Question: I have a simple mapper returning null pointer when I instantiate the entity and use mapstruct mapper on a DTO to Entity method. My entity is a lot longer and in another language, so I'll just write a similar entity as example.
I am using java 8 and Spring boot 2.5.2
This is my Entity:
'''
import com.sun.istack.NotNull;
import lombok.AllArgsConstructor;
import lombok.Getter;
import lombok.NoArgsConstructor;
import lombok.Setter;
import javax.persistence.Column;
import javax.persistence.Entity;
import javax.persistence.GeneratedValue;
import javax.persistence.GenerationType;
import javax.persistence.Id;
import javax.persistence.Table;
@Entity
@Table(name = "CLASS")
@Getter
@Setter
@NoArgsConstructor
@AllArgsConstructor
public class Classroom {
@Id
@GeneratedValue(strategy = GenerationType.IDENTITY)
private Long id;
@Column(name = "CLASS_CODE")
@NotNull
private Long classCode;
@Column(name = "TEACHER_NAME")
@NotNull
private String teacherName;
}
'''
This is my data transfer object aka DTO:
'''
package com.DTO;
import lombok.AllArgsConstructor;
import lombok.Getter;
import lombok.NoArgsConstructor;
import lombok.Setter;
@Getter
@Setter
@NoArgsConstructor
@AllArgsConstructor
public class ClassroomDTO {
Long id;
Long classCode;
String teacherName;
}
'''
This is my mapper, both classes (entity and dto) have the same attribute names.
As matter of fact I've tried with the @Mapping annotation as well, using source and target with the same attribute names but it gives a
'''
import com.DTO.ClassDTO;
import com.Entity.Classroom;
import org.mapstruct.Mapper;
import org.mapstruct.Mapping;
import org.mapstruct.factory.Mappers;
@Mapper(componentModel = "spring")
public interface ClassroomMapper {
Classroom toEntity(ClassroomDTO classroomDTO);
}
'''
and here's my pom file:
'''
<?xml version="1.0" encoding="UTF-8"?>
<project xmlns="http://maven.apache.org/POM/4.0.0" xmlns:xsi="http://www.w3.org/2001/XMLSchema-instance"
xsi:schemaLocation="http://maven.apache.org/POM/4.0.0 https://maven.apache.org/xsd/maven-4.0.0.xsd">
<modelVersion>4.0.0</modelVersion>
<parent>
<groupId>org.springframework.boot</groupId>
<artifactId>spring-boot-starter-parent</artifactId>
<version>2.5.2</version>
<relativePath/> <!-- lookup parent from repository -->
</parent>
<groupId>com.test</groupId>
<artifactId>test</artifactId>
<version>0.0.1-SNAPSHOT</version>
<name>eleva</name>
<description>Demo project for Spring Boot</description>
<properties>
<java.version>1.8</java.version>
<org.mapstruct.version>1.4.2.Final</org.mapstruct.version>
</properties>
<dependencies>
<dependency>
<groupId>org.springframework.boot</groupId>
<artifactId>spring-boot-starter-data-jpa</artifactId>
</dependency>
<dependency>
<groupId>org.apache.httpcomponents</groupId>
<artifactId>httpclient</artifactId>
<scope>test</scope>
</dependency>
<dependency>
<groupId>org.springframework.boot</groupId>
<artifactId>spring-boot-starter-web</artifactId>
</dependency>
<dependency>
<groupId>org.mapstruct</groupId>
<artifactId>mapstruct</artifactId>
<version>1.4.2.Final</version>
</dependency>
<dependency>
<groupId>org.springframework.boot</groupId>
<artifactId>spring-boot-devtools</artifactId>
<scope>runtime</scope>
<optional>true</optional>
</dependency>
<dependency>
<groupId>org.postgresql</groupId>
<artifactId>postgresql</artifactId>
<scope>runtime</scope>
</dependency>
<dependency>
<groupId>org.springframework.boot</groupId>
<artifactId>spring-boot-configuration-processor</artifactId>
<optional>true</optional>
</dependency>
<dependency>
<groupId>org.projectlombok</groupId>
<artifactId>lombok</artifactId>
<optional>true</optional>
</dependency>
<dependency>
<groupId>org.springframework.boot</groupId>
<artifactId>spring-boot-starter-test</artifactId>
<scope>test</scope>
</dependency>
<dependency>
<groupId>org.jetbrains</groupId>
<artifactId>annotations</artifactId>
<version>RELEASE</version>
<scope>compile</scope>
</dependency>
</dependencies>
<build>
<plugins>
<plugin>
<groupId>org.springframework.boot</groupId>
<artifactId>spring-boot-maven-plugin</artifactId>
<configuration>
<excludes>
<exclude>
<groupId>org.projectlombok</groupId>
<artifactId>lombok</artifactId>
</exclude>
</excludes>
</configuration>
</plugin>
</plugins>
</build>
</project>
'''
My problem is, whenever I use
'''
@Autowired
ClassroomMapper classroomMapper;
public Classroom transformDTOobjectToEntity(Classroom DTO classroomDTO){
Classroom classroom = classroomMapper.toEntity(classroomDTO); // this mapper call returns a null pointer, this is my error
return classroom;
}
'''
As requested, here's the full stacktrace...
Error:
'''
2021-07-20 18:17:02.996 ERROR 115856 --- [nio-8080-exec-2] o.a.c.c.C.[.[.[/].[dispatcherServlet] : Servlet.service() for servlet [dispatcherServlet] in context with path [] threw exception [Request processing failed; nested exception is java.lang.NullPointerException] with root cause
java.lang.NullPointerException: null
at com.desafioEleva.eleva.Service.TurmaServiceImpl.criarTurma(TurmaServiceImpl.java:25) ~[classes/:na]
at com.desafioEleva.eleva.Resource.TurmaResource.criarTurma(TurmaResource.java:30) ~[classes/:na]
at sun.reflect.NativeMethodAccessorImpl.invoke0(Native Method) ~[na:1.8.0_291]
at sun.reflect.NativeMethodAccessorImpl.invoke(NativeMethodAccessorImpl.java:62) ~[na:1.8.0_291]
at sun.reflect.DelegatingMethodAccessorImpl.invoke(DelegatingMethodAccessorImpl.java:43) ~[na:1.8.0_291]
at java.lang.reflect.Method.invoke(Method.java:498) ~[na:1.8.0_291]
at org.springframework.web.method.support.InvocableHandlerMethod.doInvoke(InvocableHandlerMethod.java:197) ~[spring-web-5.3.8.jar:5.3.8]
at org.springframework.web.method.support.InvocableHandlerMethod.invokeForRequest(InvocableHandlerMethod.java:141) ~[spring-web-5.3.8.jar:5.3.8]
at org.springframework.web.servlet.mvc.method.annotation.ServletInvocableHandlerMethod.invokeAndHandle(ServletInvocableHandlerMethod.java:106) ~[spring-webmvc-5.3.8.jar:5.3.8]
at org.springframework.web.servlet.mvc.method.annotation.RequestMappingHandlerAdapter.invokeHandlerMethod(RequestMappingHandlerAdapter.java:894) ~[spring-webmvc-5.3.8.jar:5.3.8]
at org.springframework.web.servlet.mvc.method.annotation.RequestMappingHandlerAdapter.handleInternal(RequestMappingHandlerAdapter.java:808) ~[spring-webmvc-5.3.8.jar:5.3.8]
at org.springframework.web.servlet.mvc.method.AbstractHandlerMethodAdapter.handle(AbstractHandlerMethodAdapter.java:87) ~[spring-webmvc-5.3.8.jar:5.3.8]
at org.springframework.web.servlet.DispatcherServlet.doDispatch(DispatcherServlet.java:1063) ~[spring-webmvc-5.3.8.jar:5.3.8]
at org.springframework.web.servlet.DispatcherServlet.doService(DispatcherServlet.java:963) ~[spring-webmvc-5.3.8.jar:5.3.8]
at org.springframework.web.servlet.FrameworkServlet.processRequest(FrameworkServlet.java:1006) ~[spring-webmvc-5.3.8.jar:5.3.8]
at org.springframework.web.servlet.FrameworkServlet.doPost(FrameworkServlet.java:909) ~[spring-webmvc-5.3.8.jar:5.3.8]
at javax.servlet.http.HttpServlet.service(HttpServlet.java:681) ~[tomcat-embed-core-9.0.48.jar:4.0.FR]
at org.springframework.web.servlet.FrameworkServlet.service(FrameworkServlet.java:883) ~[spring-webmvc-5.3.8.jar:5.3.8]
at javax.servlet.http.HttpServlet.service(HttpServlet.java:764) ~[tomcat-embed-core-9.0.48.jar:4.0.FR]
at org.apache.catalina.core.ApplicationFilterChain.internalDoFilter(ApplicationFilterChain.java:228) ~[tomcat-embed-core-9.0.48.jar:9.0.48]
at org.apache.catalina.core.ApplicationFilterChain.doFilter(ApplicationFilterChain.java:163) ~[tomcat-embed-core-9.0.48.jar:9.0.48]
at org.apache.tomcat.websocket.server.WsFilter.doFilter(WsFilter.java:53) ~[tomcat-embed-websocket-9.0.48.jar:9.0.48]
at org.apache.catalina.core.ApplicationFilterChain.internalDoFilter(ApplicationFilterChain.java:190) ~[tomcat-embed-core-9.0.48.jar:9.0.48]
at org.apache.catalina.core.ApplicationFilterChain.doFilter(ApplicationFilterChain.java:163) ~[tomcat-embed-core-9.0.48.jar:9.0.48]
at org.springframework.web.filter.RequestContextFilter.doFilterInternal(RequestContextFilter.java:100) ~[spring-web-5.3.8.jar:5.3.8]
at org.springframework.web.filter.OncePerRequestFilter.doFilter(OncePerRequestFilter.java:119) ~[spring-web-5.3.8.jar:5.3.8]
at org.apache.catalina.core.ApplicationFilterChain.internalDoFilter(ApplicationFilterChain.java:190) ~[tomcat-embed-core-9.0.48.jar:9.0.48]
at org.apache.catalina.core.ApplicationFilterChain.doFilter(ApplicationFilterChain.java:163) ~[tomcat-embed-core-9.0.48.jar:9.0.48]
at org.springframework.web.filter.FormContentFilter.doFilterInternal(FormContentFilter.java:93) ~[spring-web-5.3.8.jar:5.3.8]
at org.springframework.web.filter.OncePerRequestFilter.doFilter(OncePerRequestFilter.java:119) ~[spring-web-5.3.8.jar:5.3.8]
at org.apache.catalina.core.ApplicationFilterChain.internalDoFilter(ApplicationFilterChain.java:190) ~[tomcat-embed-core-9.0.48.jar:9.0.48]
at org.apache.catalina.core.ApplicationFilterChain.doFilter(ApplicationFilterChain.java:163) ~[tomcat-embed-core-9.0.48.jar:9.0.48]
at org.springframework.web.filter.CharacterEncodingFilter.doFilterInternal(CharacterEncodingFilter.java:201) ~[spring-web-5.3.8.jar:5.3.8]
at org.springframework.web.filter.OncePerRequestFilter.doFilter(OncePerRequestFilter.java:119) ~[spring-web-5.3.8.jar:5.3.8]
at org.apache.catalina.core.ApplicationFilterChain.internalDoFilter(ApplicationFilterChain.java:190) ~[tomcat-embed-core-9.0.48.jar:9.0.48]
at org.apache.catalina.core.ApplicationFilterChain.doFilter(ApplicationFilterChain.java:163) ~[tomcat-embed-core-9.0.48.jar:9.0.48]
at org.apache.catalina.core.StandardWrapperValve.invoke(StandardWrapperValve.java:202) ~[tomcat-embed-core-9.0.48.jar:9.0.48]
at org.apache.catalina.core.StandardContextValve.invoke(StandardContextValve.java:97) [tomcat-embed-core-9.0.48.jar:9.0.48]
at org.apache.catalina.authenticator.AuthenticatorBase.invoke(AuthenticatorBase.java:542) [tomcat-embed-core-9.0.48.jar:9.0.48]
at org.apache.catalina.core.StandardHostValve.invoke(StandardHostValve.java:143) [tomcat-embed-core-9.0.48.jar:9.0.48]
at org.apache.catalina.valves.ErrorReportValve.invoke(ErrorReportValve.java:92) [tomcat-embed-core-9.0.48.jar:9.0.48]
at org.apache.catalina.core.StandardEngineValve.invoke(StandardEngineValve.java:78) [tomcat-embed-core-9.0.48.jar:9.0.48]
at org.apache.catalina.connector.CoyoteAdapter.service(CoyoteAdapter.java:357) [tomcat-embed-core-9.0.48.jar:9.0.48]
at org.apache.coyote.http11.Http11Processor.service(Http11Processor.java:382) [tomcat-embed-core-9.0.48.jar:9.0.48]
at org.apache.coyote.AbstractProcessorLight.process(AbstractProcessorLight.java:65) [tomcat-embed-core-9.0.48.jar:9.0.48]
at org.apache.coyote.AbstractProtocol$ConnectionHandler.process(AbstractProtocol.java:893) [tomcat-embed-core-9.0.48.jar:9.0.48]
at org.apache.tomcat.util.net.NioEndpoint$SocketProcessor.doRun(NioEndpoint.java:1723) [tomcat-embed-core-9.0.48.jar:9.0.48]
at org.apache.tomcat.util.net.SocketProcessorBase.run(SocketProcessorBase.java:49) [tomcat-embed-core-9.0.48.jar:9.0.48]
at java.util.concurrent.ThreadPoolExecutor.runWorker(ThreadPoolExecutor.java:1149) [na:1.8.0_291]
at java.util.concurrent.ThreadPoolExecutor$Worker.run(ThreadPoolExecutor.java:624) [na:1.8.0_291]
at org.apache.tomcat.util.threads.TaskThread$WrappingRunnable.run(TaskThread.java:61) [tomcat-embed-core-9.0.48.jar:9.0.48]
at java.lang.Thread.run(Thread.java:748) [na:1.8.0_291]
'''
and this is my original method calling the function:

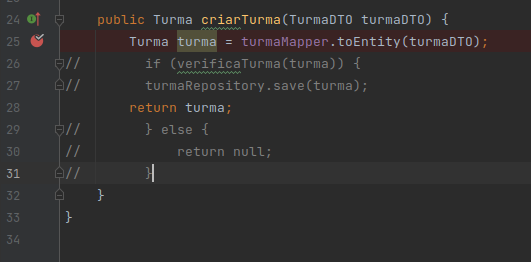
Answer: I figured it out after a couple hours of rubber duck debugging.
The issue was on the ServiceImpl class, I was calling @Autowired for Repository and Mapper but since I was using only one @Autowired annotation, it was calling only the first interface (the repository in this case)...
George Lvov's answer also helped with the annotationProcessorPaths.
Problem:

Fix: